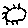
Label: sun